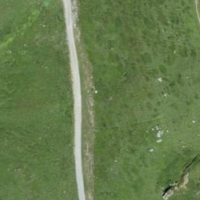
EUNIS habitat code: 23
Species observed at this site:
Carduus defloratus
Dryas octopetala
Campanula barbata